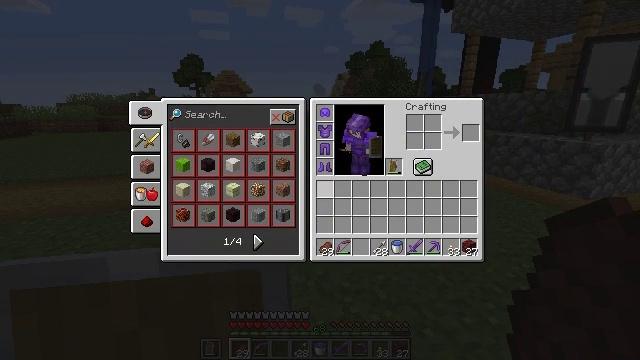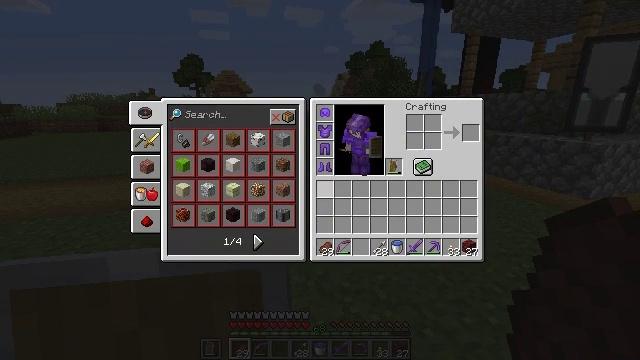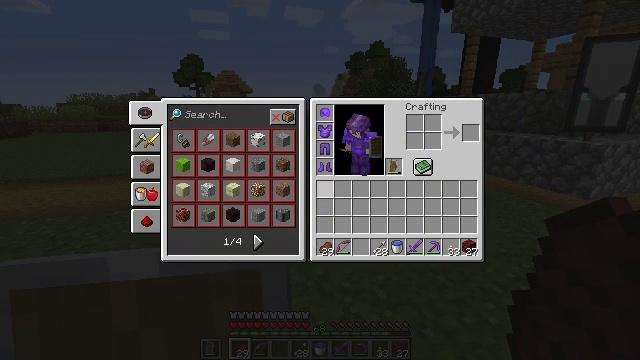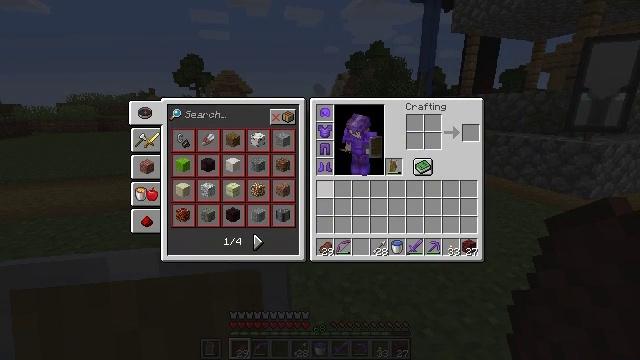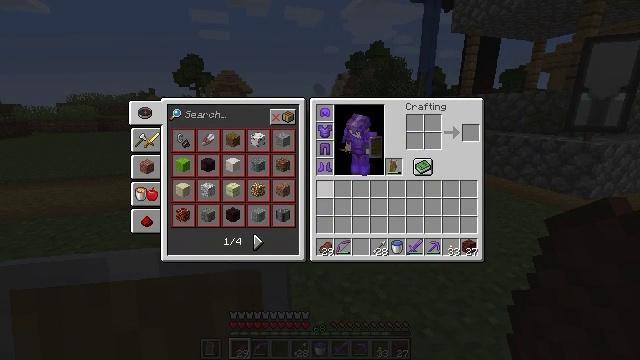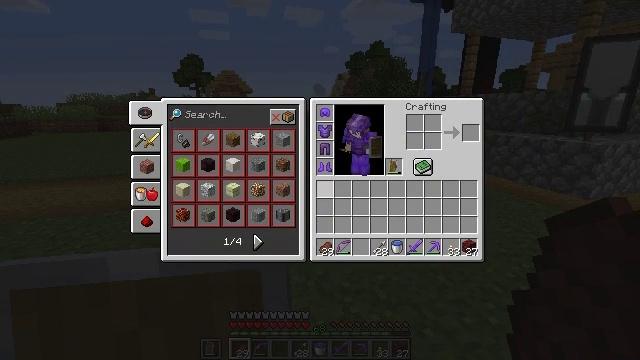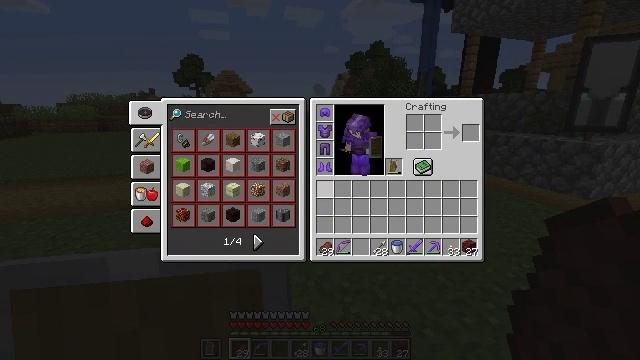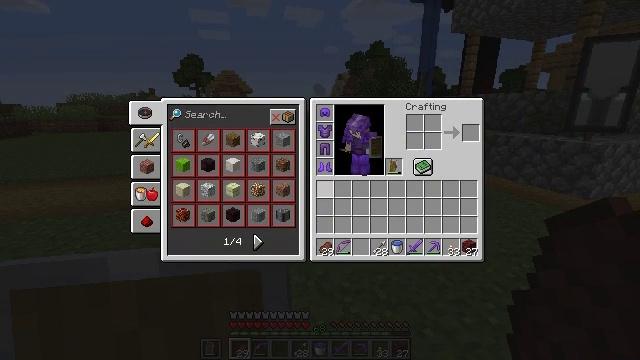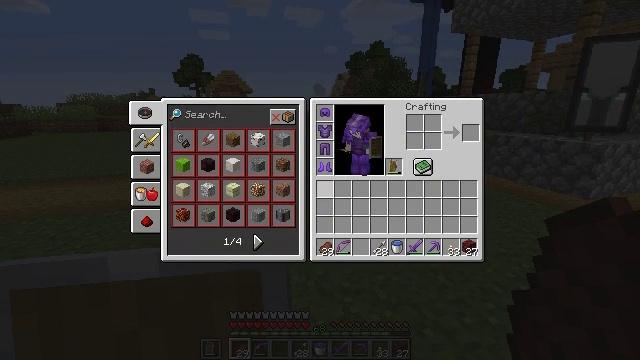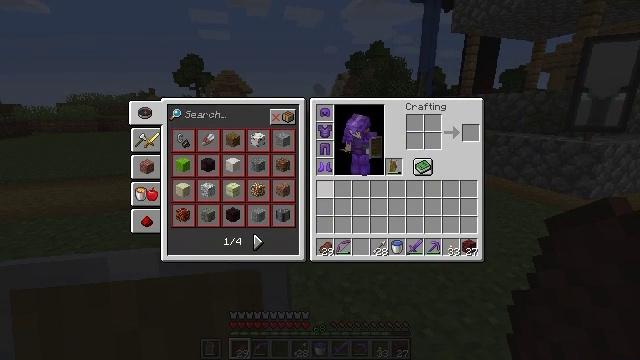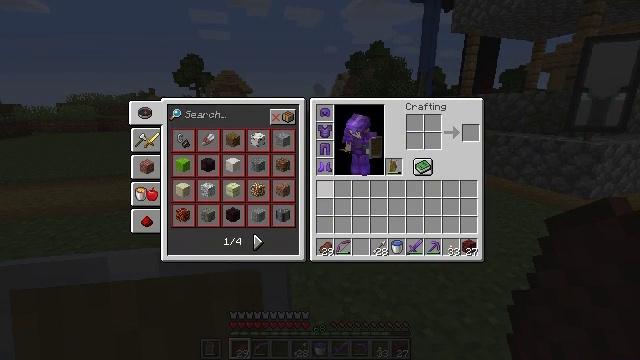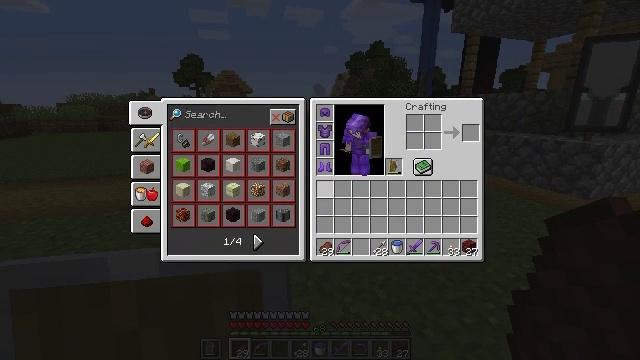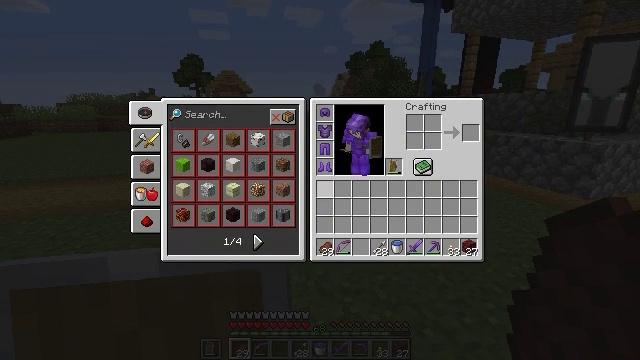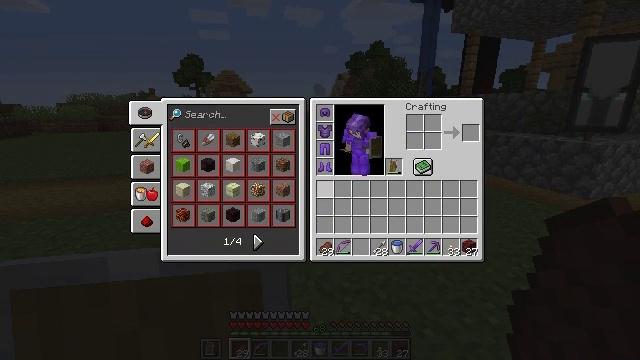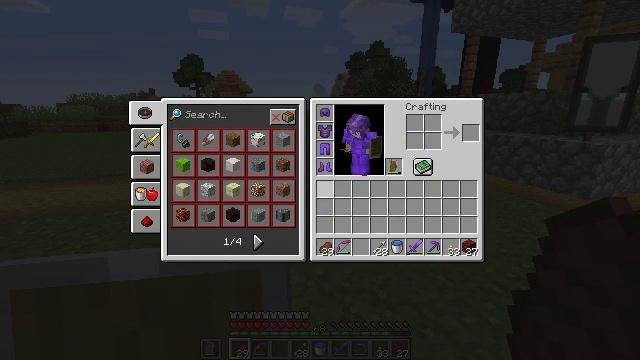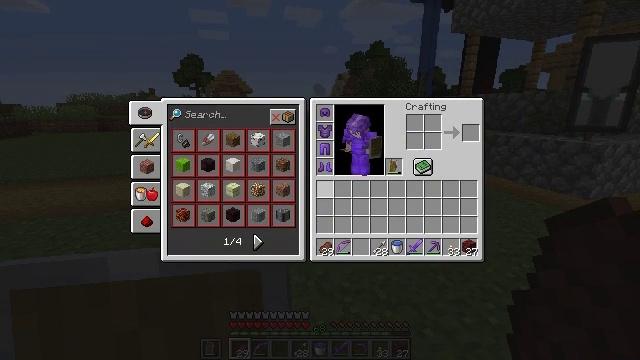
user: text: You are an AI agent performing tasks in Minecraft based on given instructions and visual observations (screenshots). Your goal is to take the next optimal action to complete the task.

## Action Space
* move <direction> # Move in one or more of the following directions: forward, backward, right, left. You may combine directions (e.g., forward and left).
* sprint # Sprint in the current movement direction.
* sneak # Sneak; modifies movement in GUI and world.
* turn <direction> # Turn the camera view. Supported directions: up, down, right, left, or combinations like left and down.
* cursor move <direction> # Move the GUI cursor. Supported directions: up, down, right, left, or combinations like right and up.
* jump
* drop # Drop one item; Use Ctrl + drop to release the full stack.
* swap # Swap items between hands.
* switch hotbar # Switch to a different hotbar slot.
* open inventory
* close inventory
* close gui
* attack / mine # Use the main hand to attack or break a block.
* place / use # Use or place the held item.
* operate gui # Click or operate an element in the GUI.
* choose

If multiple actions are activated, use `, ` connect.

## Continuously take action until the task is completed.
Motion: motion action
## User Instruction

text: Gather a pumpkin block.
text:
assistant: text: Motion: no_op
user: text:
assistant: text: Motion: no_op
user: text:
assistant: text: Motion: no_op
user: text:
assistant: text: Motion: no_op
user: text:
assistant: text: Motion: no_op
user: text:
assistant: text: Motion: no_op
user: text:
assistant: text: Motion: no_op
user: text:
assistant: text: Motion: no_op
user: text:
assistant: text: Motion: no_op
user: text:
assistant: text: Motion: no_op
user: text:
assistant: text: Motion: no_op
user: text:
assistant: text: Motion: no_op
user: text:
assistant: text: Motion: no_op
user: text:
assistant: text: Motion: no_op
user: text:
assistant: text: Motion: no_op
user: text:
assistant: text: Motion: no_op
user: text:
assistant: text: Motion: no_op
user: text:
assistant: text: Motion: no_op
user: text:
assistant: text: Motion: no_op
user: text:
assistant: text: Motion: no_op
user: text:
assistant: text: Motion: no_op
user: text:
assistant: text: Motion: no_op
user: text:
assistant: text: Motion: no_op
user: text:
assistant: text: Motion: no_op
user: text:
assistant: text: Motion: no_op
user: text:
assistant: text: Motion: no_op
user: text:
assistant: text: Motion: no_op
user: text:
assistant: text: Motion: no_op
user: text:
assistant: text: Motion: no_op
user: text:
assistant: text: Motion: no_op